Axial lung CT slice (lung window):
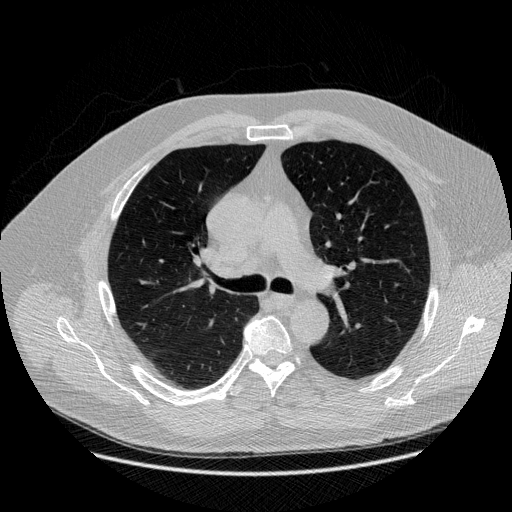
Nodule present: no